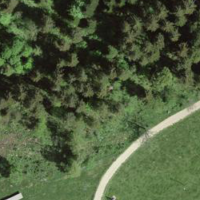
EUNIS habitat code: 44
Species observed at this site:
Caltha palustris